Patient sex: F
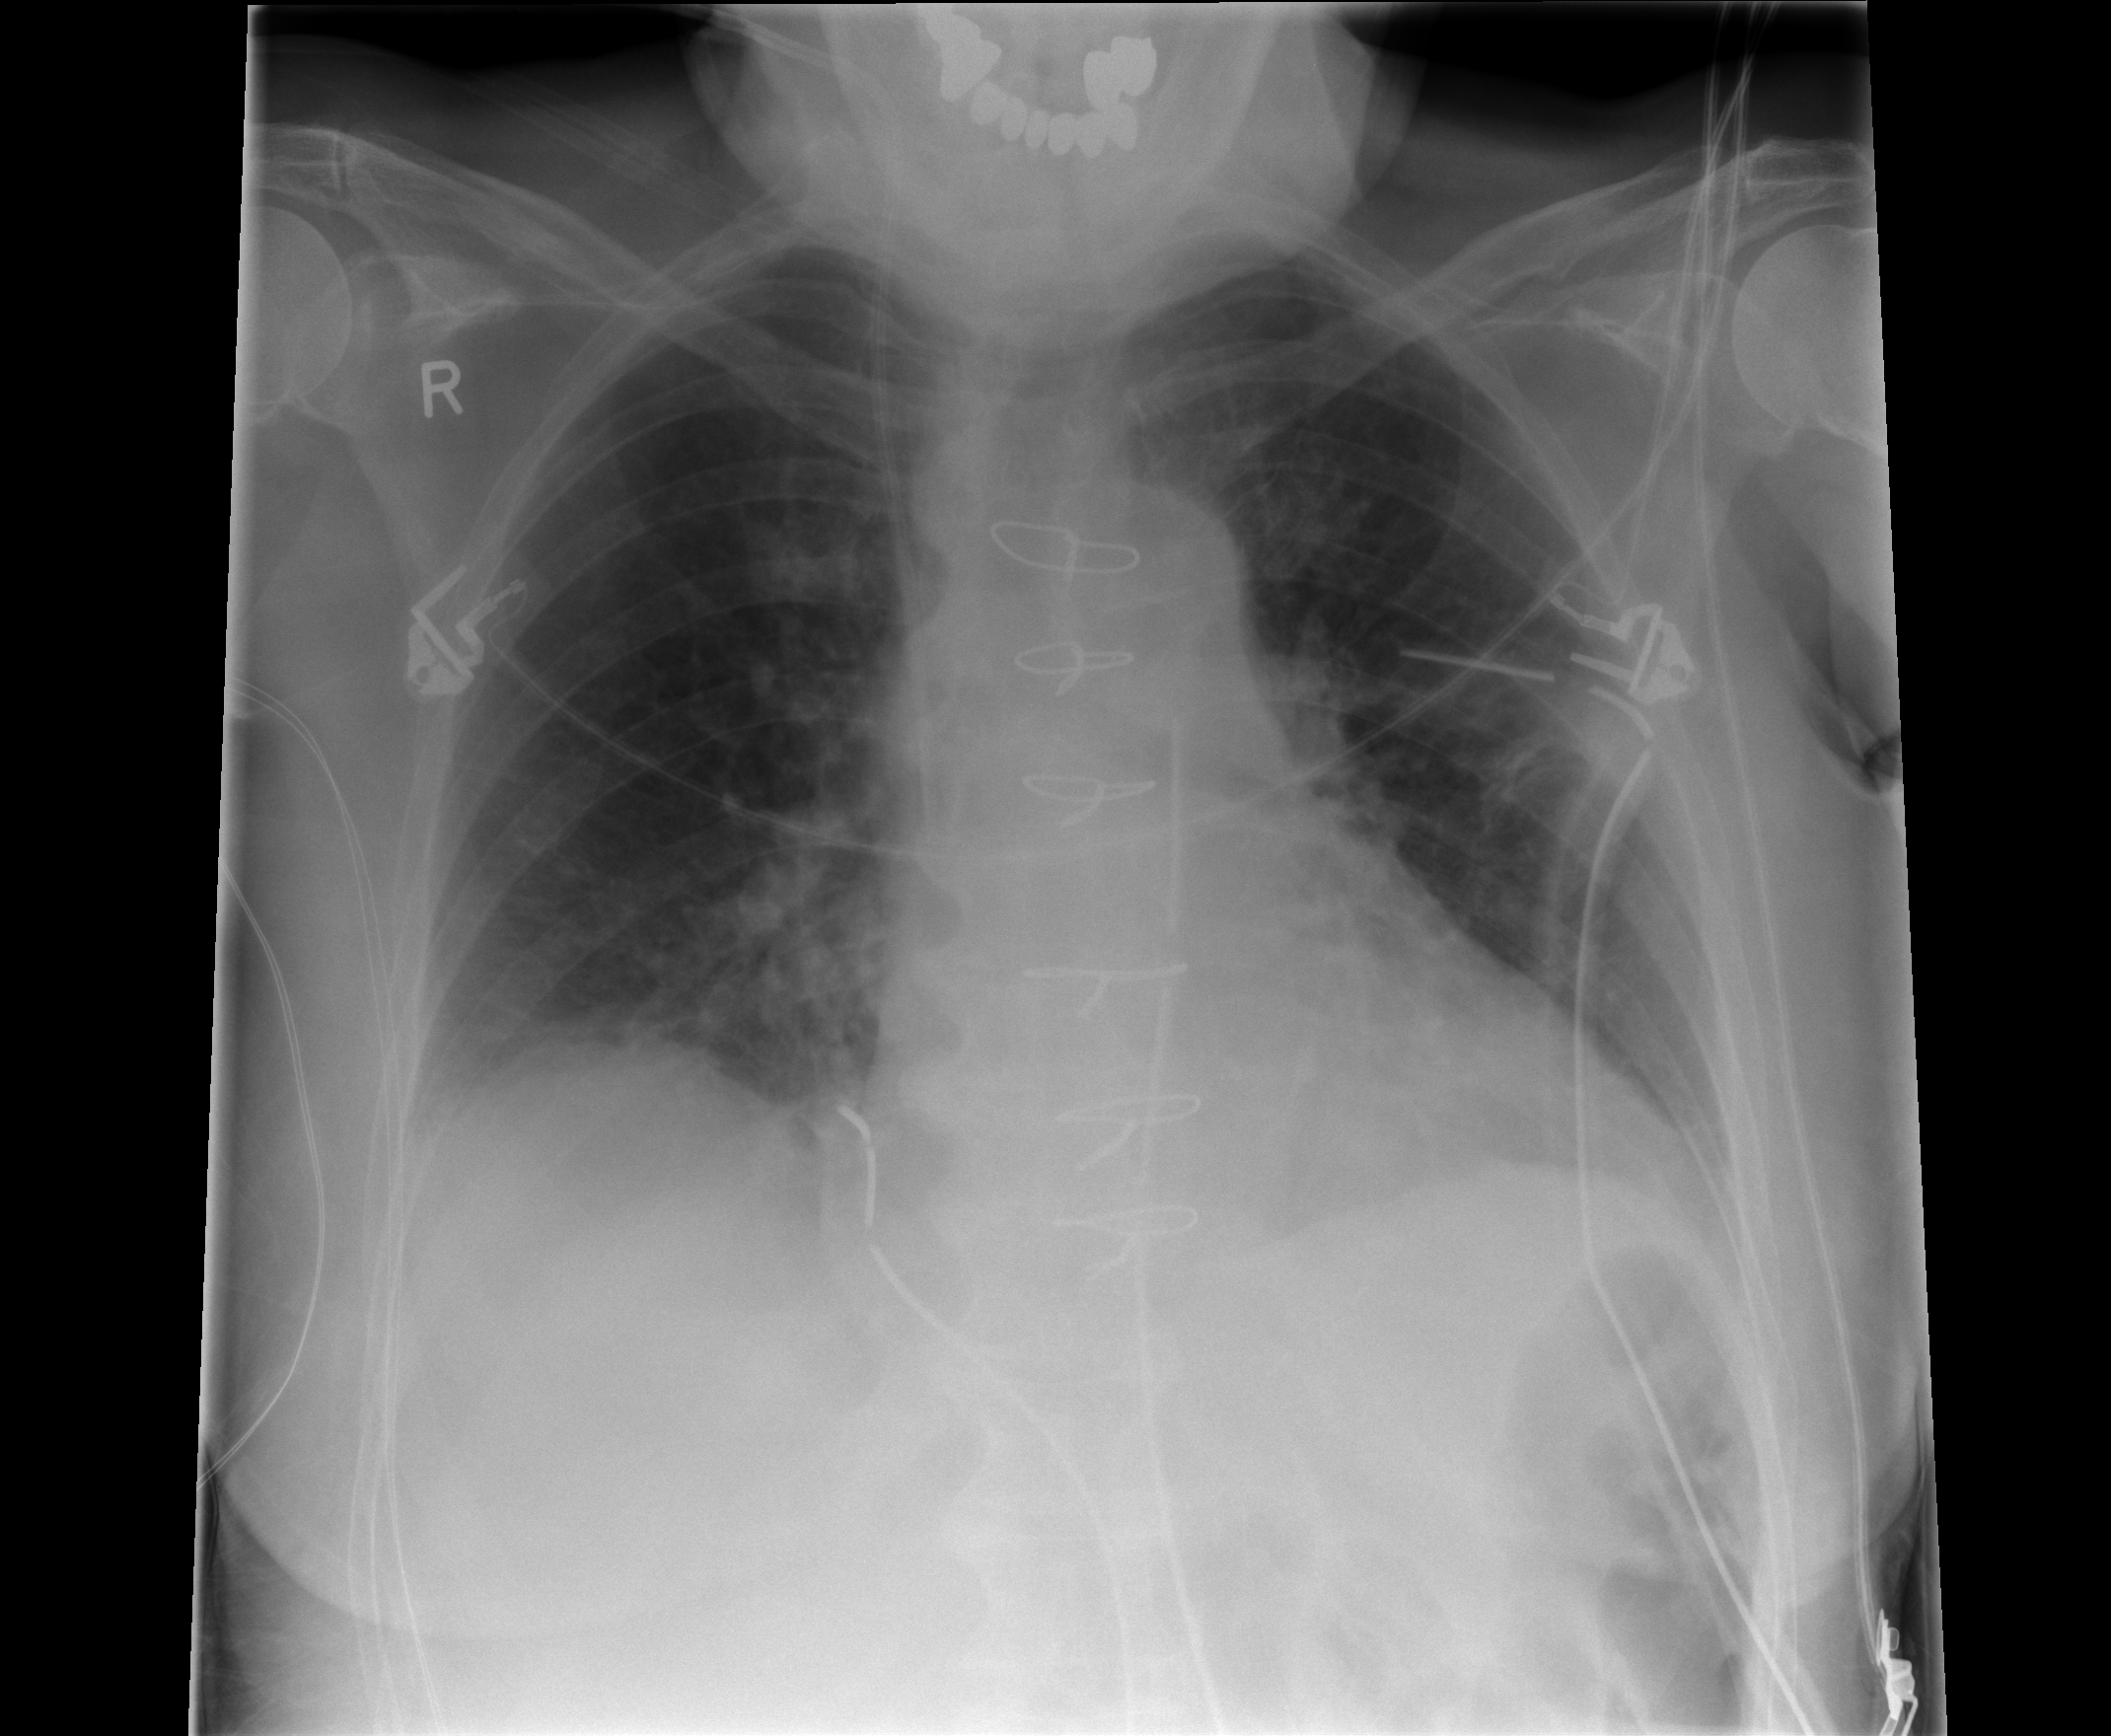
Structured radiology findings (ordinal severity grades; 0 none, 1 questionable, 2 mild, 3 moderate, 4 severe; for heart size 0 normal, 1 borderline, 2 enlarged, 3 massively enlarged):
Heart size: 2
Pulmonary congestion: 1
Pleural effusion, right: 1
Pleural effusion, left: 1
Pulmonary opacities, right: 1
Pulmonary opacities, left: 0
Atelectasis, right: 2
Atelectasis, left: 2